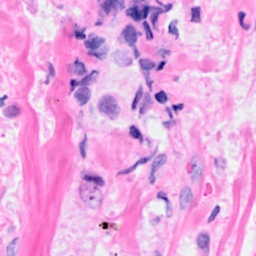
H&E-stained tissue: Breast